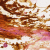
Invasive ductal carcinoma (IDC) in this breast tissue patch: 0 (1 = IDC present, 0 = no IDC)